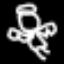
Label: angel